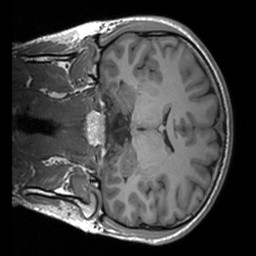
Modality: T1w
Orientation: coronal
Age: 28
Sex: male
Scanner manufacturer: siemens
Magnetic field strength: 3 T
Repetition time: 1.9 s
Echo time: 0.00226 s